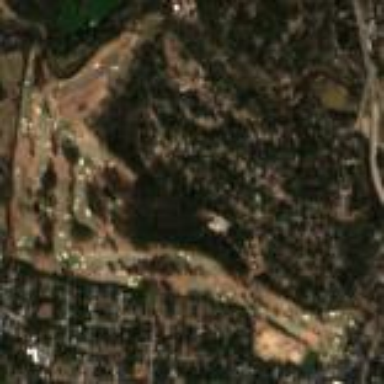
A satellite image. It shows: Golf course.